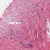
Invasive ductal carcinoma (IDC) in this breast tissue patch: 1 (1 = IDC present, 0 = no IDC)